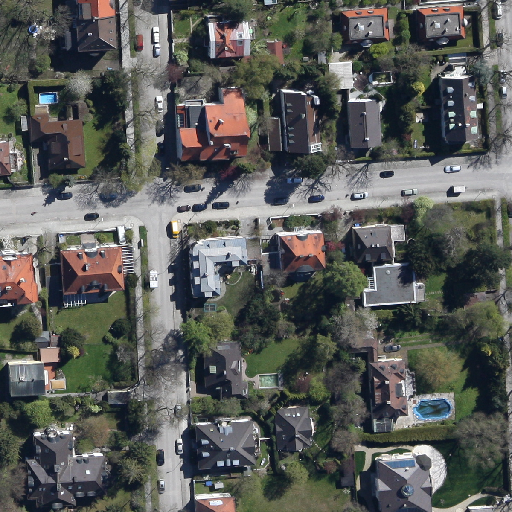
Referring expression: vehicle